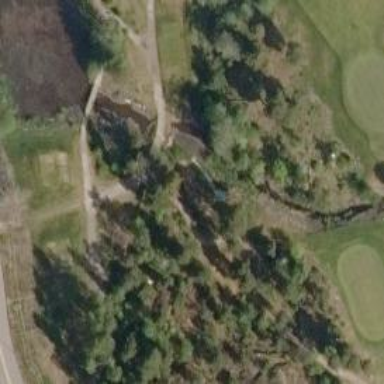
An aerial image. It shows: Path for both road and golf.